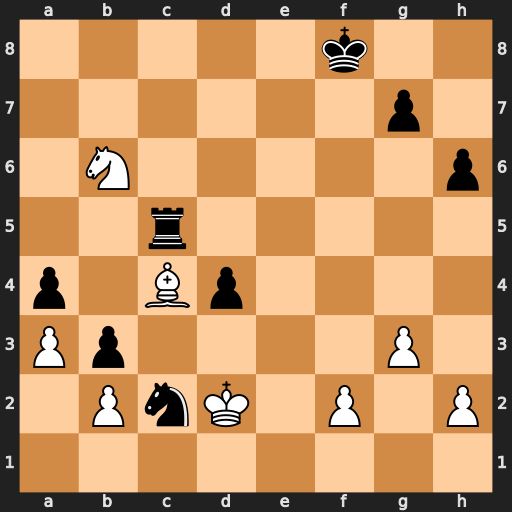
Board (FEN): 5k2/6p1/1N5p/2r5/p1Bp4/Pp4P1/1PnK1P1P/8
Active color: w
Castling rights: -
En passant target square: -
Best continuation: Nd7+ Ke7 Nxc5